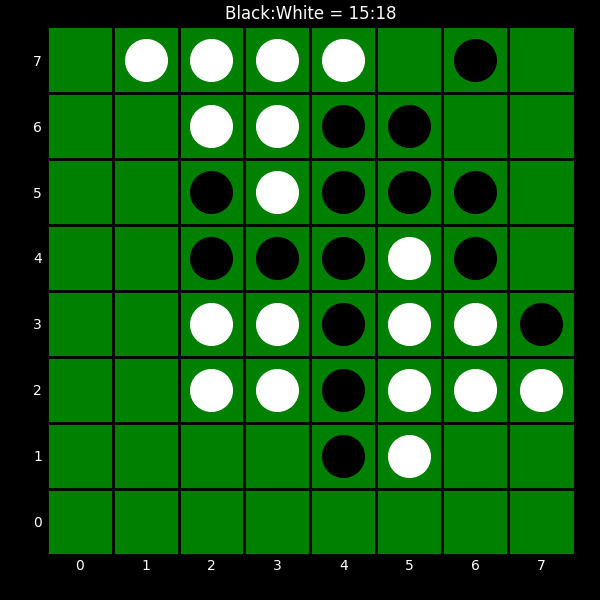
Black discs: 15
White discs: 18